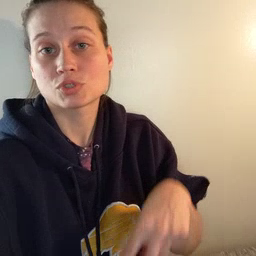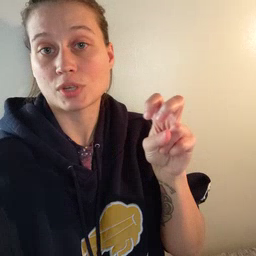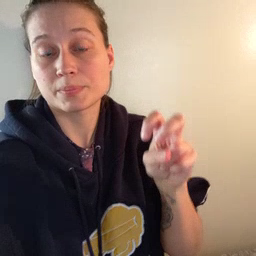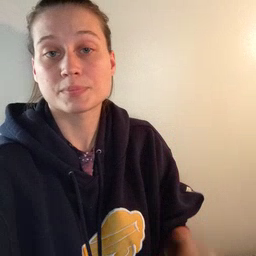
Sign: jump